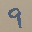
Label: 9